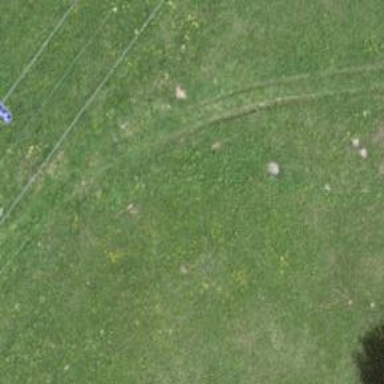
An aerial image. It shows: Track with grade 5 tracktype.